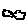
Label: cloud